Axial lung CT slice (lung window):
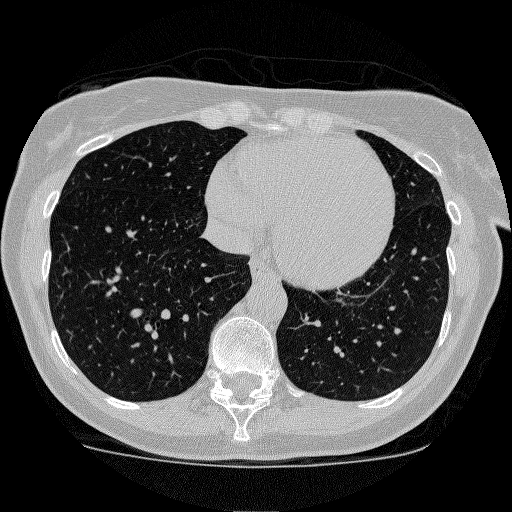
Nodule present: no